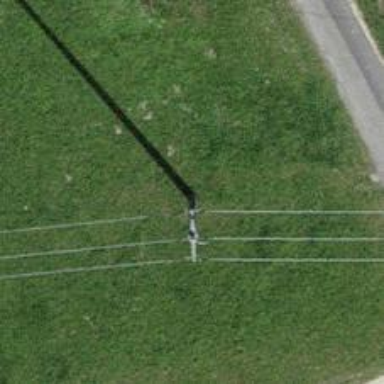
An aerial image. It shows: Minor power line with 3 cables.